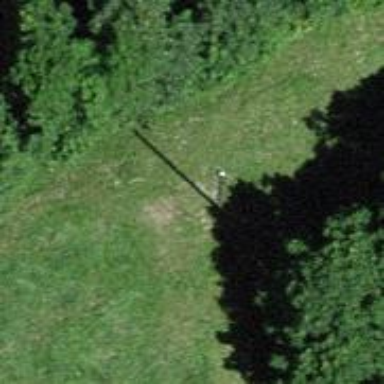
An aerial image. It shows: Minor power line.